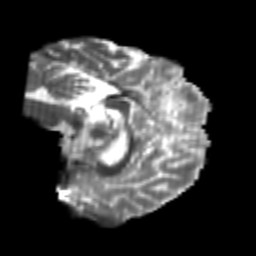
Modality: T2w
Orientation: sagittal
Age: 25
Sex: female
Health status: healthy
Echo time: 0.074 s